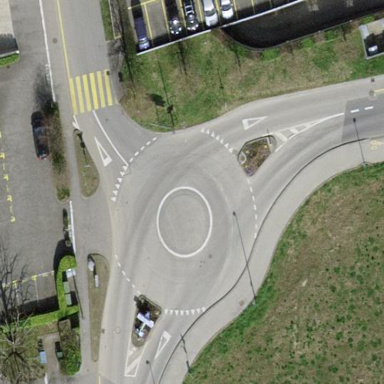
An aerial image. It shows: Tertiary road leading to roundabout junction.